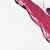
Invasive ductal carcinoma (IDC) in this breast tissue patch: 0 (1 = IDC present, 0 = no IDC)